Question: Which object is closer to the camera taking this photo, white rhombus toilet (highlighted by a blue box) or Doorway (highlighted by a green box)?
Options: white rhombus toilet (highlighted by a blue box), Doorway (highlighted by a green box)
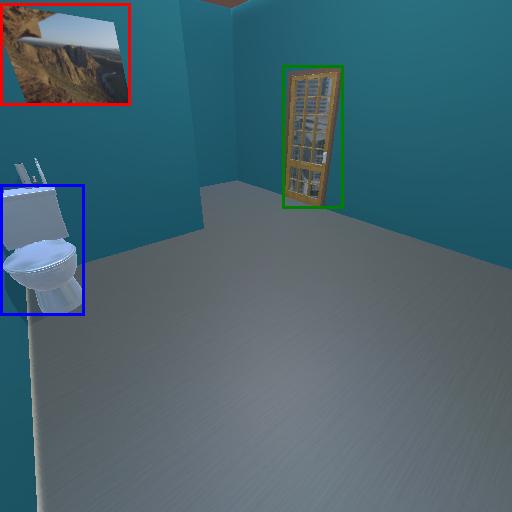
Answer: white rhombus toilet (highlighted by a blue box)